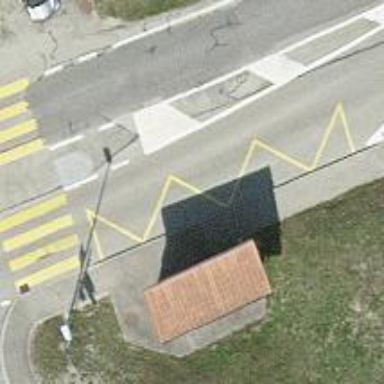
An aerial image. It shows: Bus stop with platform for public transport.